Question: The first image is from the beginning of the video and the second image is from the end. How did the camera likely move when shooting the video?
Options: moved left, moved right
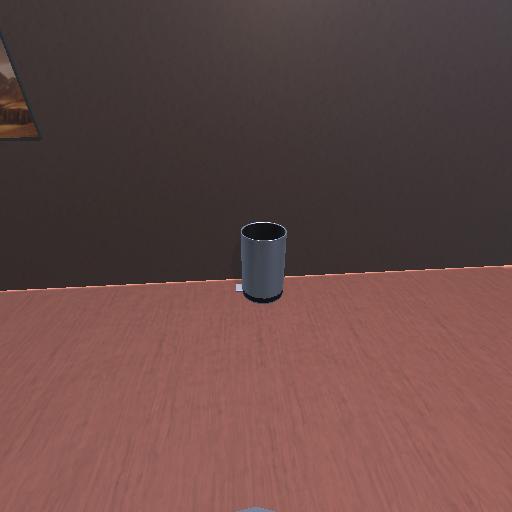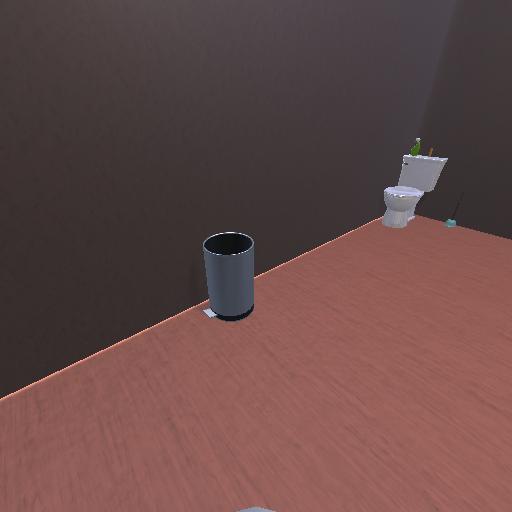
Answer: moved left